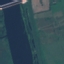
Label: River